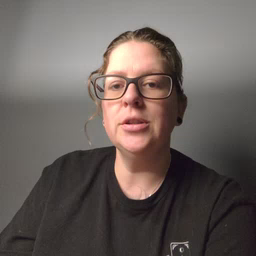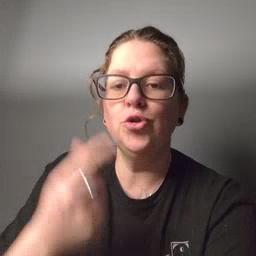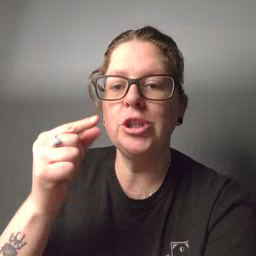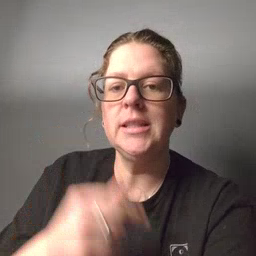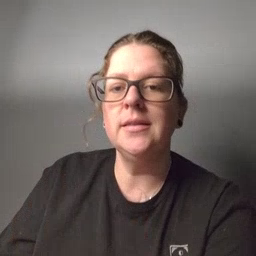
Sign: green